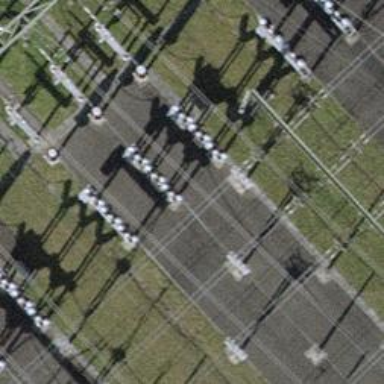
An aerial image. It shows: Bay for power lines.